Question: I want to create a formula in Fluent NHibernate which has a Subquery which fetches a list of results.
I have a table called node_cable with following columns:
|id|node|cable|
The node column describes a while cable describes the connection between these nodes.
Example:
> |id|node|cable||1|2000|100||2|2001|100|
This means that cable 100 connects node 2000 and 2001.
The following query gives me the desired result:
'''
SELECT *
FROM node_cable as AA
WHERE AA.node != 3565
AND AA.cable IN
(
SELECT * FROM
(
SELECT BB.cable
FROM node_cable as BB
WHERE BB.node = 3565
) AS subquery
)
'''
How would i write this in Fluent NHibernate? ive tried to use Map.Formula, but no luck:
'''
Map(x => x.siblings).Formula(@"SELECT AA.node
FROM node_cable as AA
WHERE AA.node != 3565
AND AA.cable IN
(
SELECT * FROM
(
SELECT BB.cable
FROM node_cable as BB
WHERE BB.node = 3565
) AS subquery
)");
'''
The sibling propery is defined as:
'''
public virtual IList<NodeEntity> siblings { get; set; }
'''
The error i'm getting is:
> {"Could not determine type for: System.Collections.Generic.IList'1[[GOTHAM.Model.NodeEntity, GOTHAM-MODEL, Version=1.0.0.0, Culture=neutral, PublicKeyToken=null]], mscorlib, Version=4.0.0.0, Culture=neutral, PublicKeyToken=b77a5c561934e089, for columns: NHibernate.Mapping.Formula( SELECT AA.node
FROM node_cable as AA
WHERE AA.node != 3565
AND AA.cable IN
(
SELECT * FROM
(
SELECT BB.cable
FROM node_cable as BB
WHERE BB.node = 3565
) AS subquery
) )"}
Anyone have any idea?
Edit:
Picture of query result:
<URL>
Thanks!
Edit:
Now i have the following Mapping to siblings:
'''
HasMany(x => x.siblings)
.Not.LazyLoad()
.AsBag()
.Fetch.Join()
.Inverse()
.Table("node_cable")
.KeyColumn("id")
.Subselect(
@"SELECT
id AS P1,
node AS P2,
cable AS P3
FROM node_cable as AA
WHERE AA.node != 3565
AND AA.cable IN
(
SELECT * FROM
(
SELECT BB.cable
FROM node_cable as BB
WHERE BB.node = 3565
) AS subquery
)"
);
'''
This however does only return the same node i'm at. I can also just remove the subquery giving the same result.

What am i doing wrong?
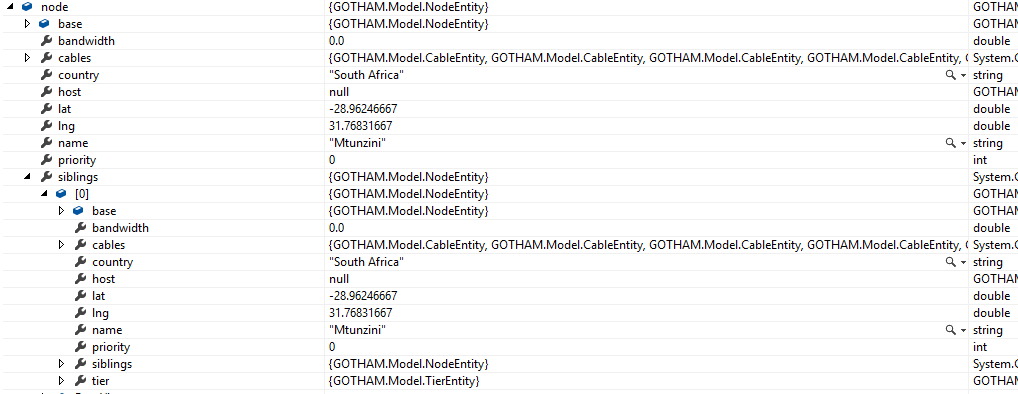
Answer: Check this overview (second half of the document) how to do collection mapping:
### Mapping-by-Code - Set and Bag
I would say, that there is some missunderstanding.
Firstly, '.Formula()' is replacement of the standard '.Column()'. The idea behind is, that we can compute some value (rate * amount)... It cannot be used for collection mapping. It is here just to return column
Secondly we try to map collection:
'''
public virtual IList<NodeEntity> siblings { get; set; }
'''
While mapping '.Map()' is just for . So we would need different mapping '.HasMany()' or even '.HasManyToMany()' if tehre is a pairing table
'''
// this way we mapp collections
HasMany(x => x.siblings)
...
'''
And also, I am not sure about the inner select, the subquery. Usually we map the entity and then for HasMany, table is defined by the entity mapping.
If the relation is one-to-many, we need that our collection item 'NodeEntity' is mapped "standard way" - to be used as reference.
If we need a special select... we can use different approach:
<URL>
'''
<set name="SomeNames" table="some_names" lazy="true">
<key column="id"/>
<composite-element class="Eg.Name, Eg"> <!-- class attribute required -->
<property name="Initial"/>
<property name="First"/>
<property name="Last"/>
</composite-element>
</set>
'''
In this case, we do mapp the element (e.g. 'NodeEntity') property by property to some select, in the above example 'table="some_names"'. But NHibernate goes even further...
We can replace table, with in-lined select
The mighty setting is: '<subselect>'
'''
<set name="siblings" lazy="true">
<subselect>
SELECT AA.node
property1 AS P1,
property2 AS P2,
property3 AS P3,
FROM node_cable as AA
WHERE AA.node != 3565
AND AA.cable IN
(
SELECT * FROM
(
SELECT BB.cable
FROM node_cable as BB
WHERE BB.node = 3565
) AS subquery
)
</subselect>
<key column="node"/>
<composite-element class="NodeEntity">
...
</composite-element>
</set>
'''
Great, and that all could be converted even into fluent:
'''
HasMany(x => x.siblings)
.Subselect(....
'''